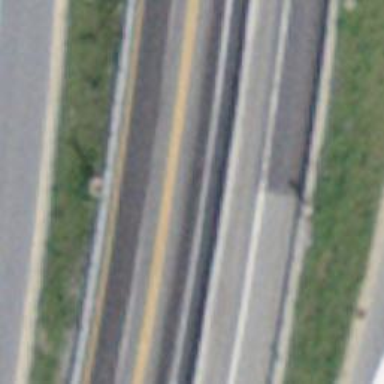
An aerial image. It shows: Asphalt motorway categorized as trunk road.